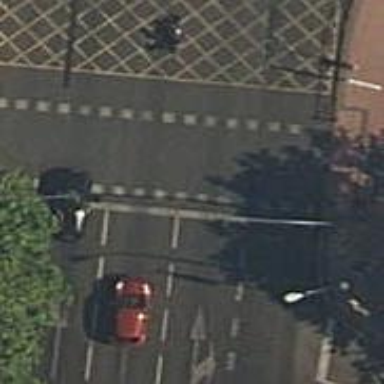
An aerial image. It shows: Road with traffic signals and zebra crossing with traffic signals.